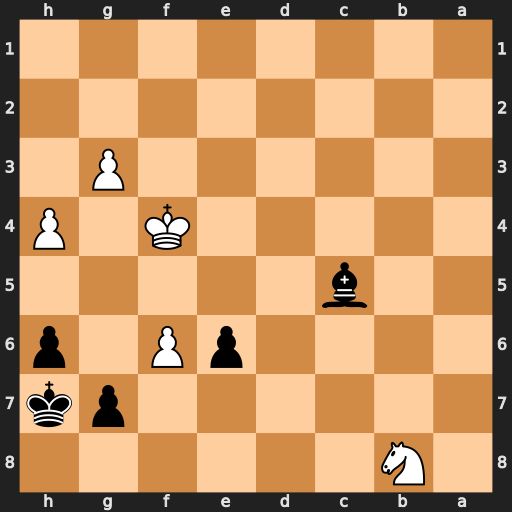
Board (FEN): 1N6/6pk/4pP1p/2b5/5K1P/6P1/8/8
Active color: b
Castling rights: -
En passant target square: -
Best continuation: Bd6+ Ke4 Bxb8